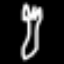
Label: fork